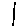
Label: line